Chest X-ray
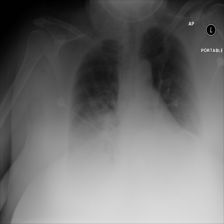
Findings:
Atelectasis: negative
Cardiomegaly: negative
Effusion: negative
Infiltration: negative
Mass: negative
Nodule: negative
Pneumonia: negative
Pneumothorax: negative
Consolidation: negative
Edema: negative
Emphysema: negative
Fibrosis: negative
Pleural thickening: negative
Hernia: negative